Question: How can I set this constrains in code ?

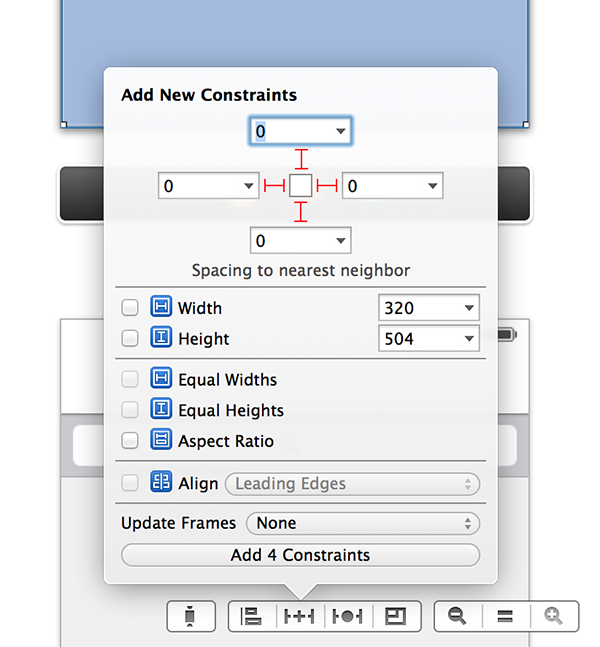
Answer: You might want to have a look at this...
<URL>
or this..
<URL>